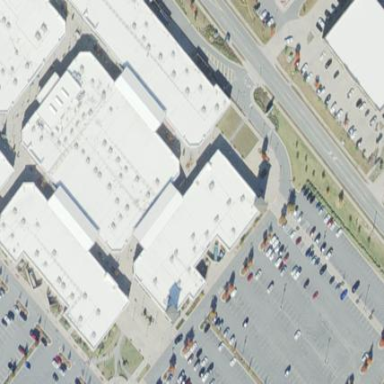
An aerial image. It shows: Retail building.